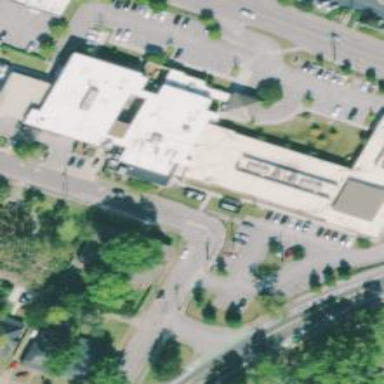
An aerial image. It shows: Hospital building.